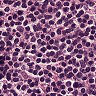
Metastatic tissue present: no